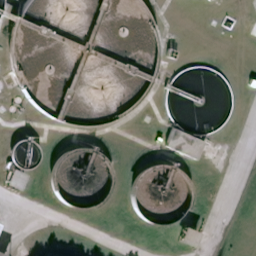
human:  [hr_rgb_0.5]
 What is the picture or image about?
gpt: storage tanks